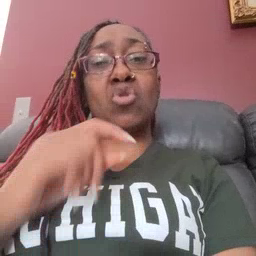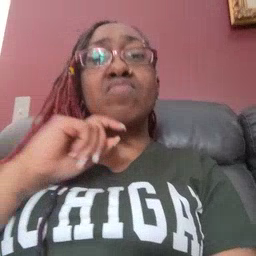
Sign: garbage